Question: I would like to make a join.me like in Java.
I've made the screen capture part but now I want to scroll in the image by dragging the mouse.
Here is a screen of what i've made:

First of all, I want to replace the scroll bars by mouse dragging the image. Is it possible?
Then I want to remove those scroll bars.
Today, users are able to change the zoom and use their mouse wheel to zoom in/out.
Could you help me?
Thanks.
---
Edit: I've found the way to hide the scroll bar using:
'''
this.jScrollPane1.setHorizontalScrollBarPolicy(JScrollPane.HORIZONTAL_SCROLLBAR_NEVER);
this.jScrollPane1.setVerticalScrollBarPolicy(JScrollPane.VERTICAL_SCROLLBAR_NEVER);
'''
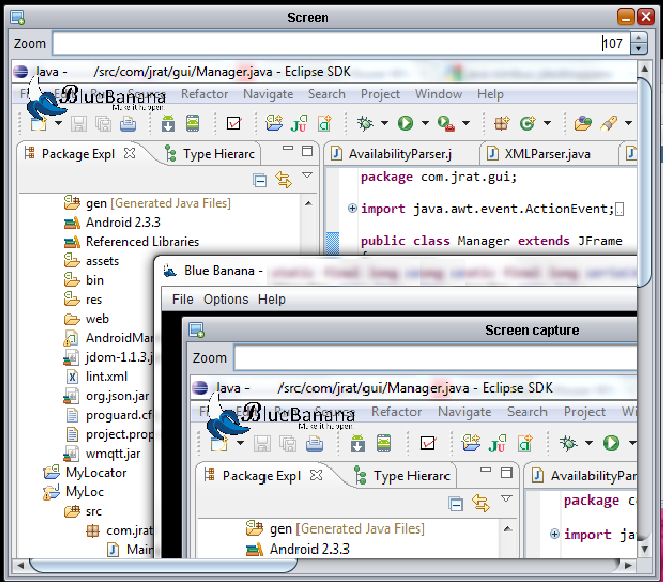
Answer: Finally, I did it myself. Here is the solution if someone need it:
Create a new class named 'HandScrollListener' with the following code:
'''
import java.awt.Cursor;
import java.awt.Point;
import java.awt.Rectangle;
import java.awt.event.MouseAdapter;
import java.awt.event.MouseEvent;
import javax.swing.JLabel;
import javax.swing.JViewport;
public class HandScrollListener extends MouseAdapter
{
private final Cursor defCursor = Cursor.getPredefinedCursor(Cursor.DEFAULT_CURSOR);
private final Cursor hndCursor = Cursor.getPredefinedCursor(Cursor.HAND_CURSOR);
private final Point pp = new Point();
private JLabel image;
public HandScrollListener(JLabel image)
{
this.image = image;
}
public void mouseDragged(final MouseEvent e)
{
JViewport vport = (JViewport)e.getSource();
Point cp = e.getPoint();
Point vp = vport.getViewPosition();
vp.translate(pp.x-cp.x, pp.y-cp.y);
image.scrollRectToVisible(new Rectangle(vp, vport.getSize()));
pp.setLocation(cp);
}
public void mousePressed(MouseEvent e)
{
image.setCursor(hndCursor);
pp.setLocation(e.getPoint());
}
public void mouseReleased(MouseEvent e)
{
image.setCursor(defCursor);
image.repaint();
}
}
'''
Then in your frame put:
'''
HandScrollListener scrollListener = new HandScrollListener(label_to_move);
jScrollPane.getViewport().addMouseMotionListener(scrollListener);
jScrollPane.getViewport().addMouseListener(scrollListener);
'''
It should work!